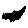
Label: zigzag